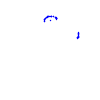
Particle: proton